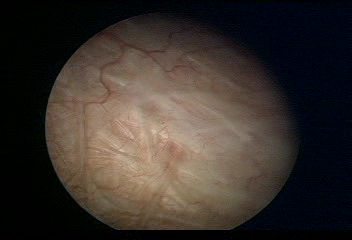
Modality: WLC
Class: Normal mucosa
Bladder cancer association: No